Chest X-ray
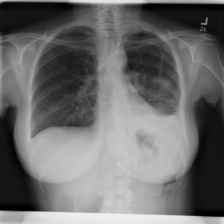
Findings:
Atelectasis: negative
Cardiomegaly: negative
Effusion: positive
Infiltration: negative
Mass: negative
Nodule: negative
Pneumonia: negative
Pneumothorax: negative
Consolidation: negative
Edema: negative
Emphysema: negative
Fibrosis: negative
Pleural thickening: negative
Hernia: negative